Field crop: tomato
Growth stage: 2
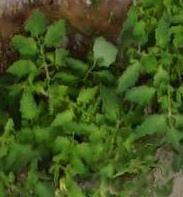
Species: tomato